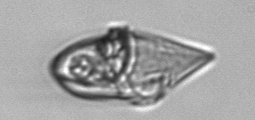
Label: Gyrodinium